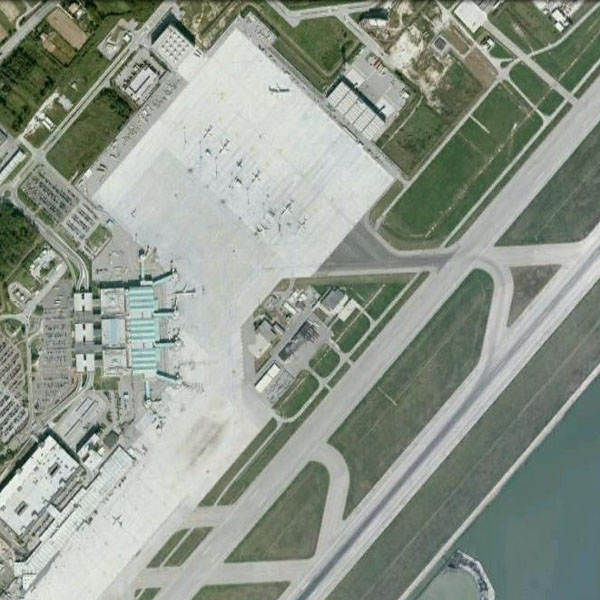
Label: Airport